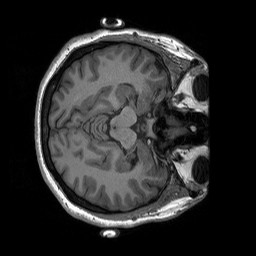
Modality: T1w
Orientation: axial
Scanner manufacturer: siemens
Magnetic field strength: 3 T
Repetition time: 2.3 s
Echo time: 0.00207 s